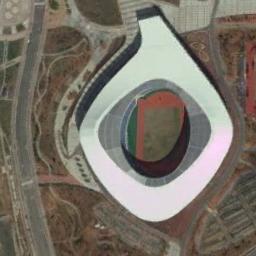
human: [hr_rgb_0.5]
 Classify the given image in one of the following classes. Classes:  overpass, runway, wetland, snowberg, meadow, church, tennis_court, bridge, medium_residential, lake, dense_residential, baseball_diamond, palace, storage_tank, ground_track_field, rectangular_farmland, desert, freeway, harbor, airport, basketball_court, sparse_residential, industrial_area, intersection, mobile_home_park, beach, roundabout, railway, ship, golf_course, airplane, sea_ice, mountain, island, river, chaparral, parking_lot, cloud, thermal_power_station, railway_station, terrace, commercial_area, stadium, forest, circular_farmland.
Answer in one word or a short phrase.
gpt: stadium